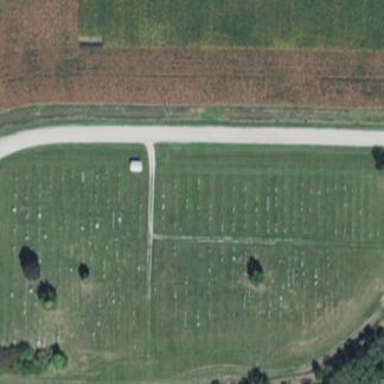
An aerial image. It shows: Cemetery.